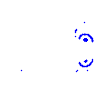
Particle: kaon